Interaction volume radius: 5 \u00c5
Interaction volume height: 35 \u00c5
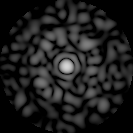
Disorder parameter: 0.7912